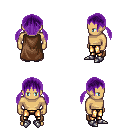
a pixel art fantasy rpg character, male body template, human, tanned skin, brown cape, gold greaves, purple twin-tailed hairstyle, metal boots, four views (front, back, left, right), 2x2 character sprite sheet, small pixel art, hard edges, no anti-aliasing